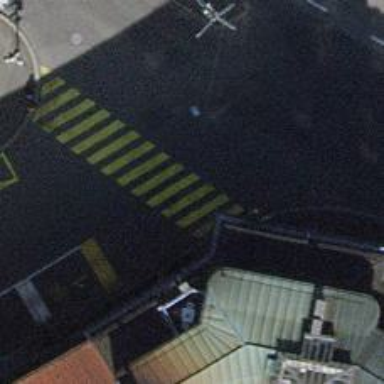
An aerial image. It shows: Road crossing with traffic signals.